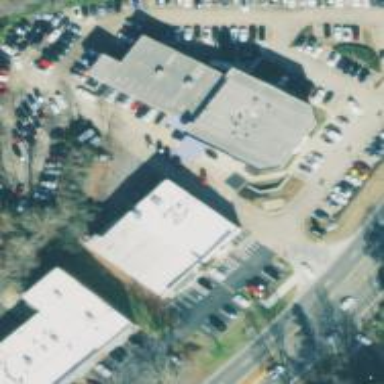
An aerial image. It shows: Building that houses car shop.